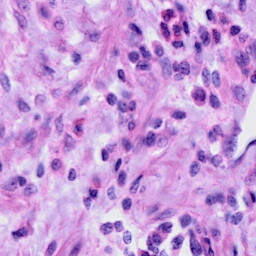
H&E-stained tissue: Cervix